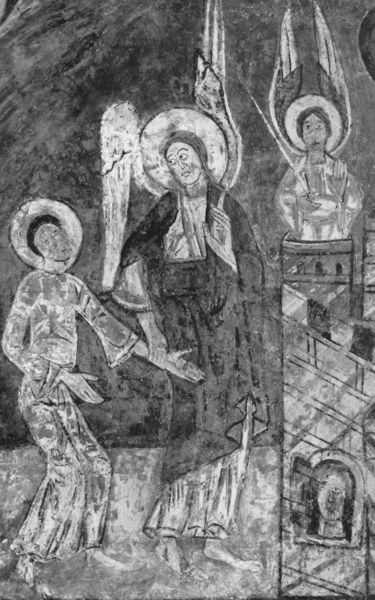
Titel: Chapelle Conventuelle in Saint-Chef
Standort: Saint-Chef (EU - F)
Schlagwörter: dunkel, flügel, gemälde, hand, himmel, kopf, mann, umhang, weiß, landschaft, menschen, stadt, fenster, frau, geste, grau, kleid, schwarz, blick, hochformat, malerei, bart, gesichter, arme, augen, bibel, falten, halten, stehen, bild, gesten, hände, schauen, gehen, boden, gewänder, locken, turm, engel, füße, zwei, stab, mauer, detail, zeigen, burg, glaube, geben, illustration, schwarzweiß, beten, schein, heiligenschein, nimbus, christus, jesus, hilfe, toga, mittelalter, romanik, segen, heiliger, heilige, fresko, ankunft, heilig, maria, führen, bitten, aureole, josef, leiten, michael, buchmalerei, glorien, heilge, engelsflügel, führer, #turm, ferend